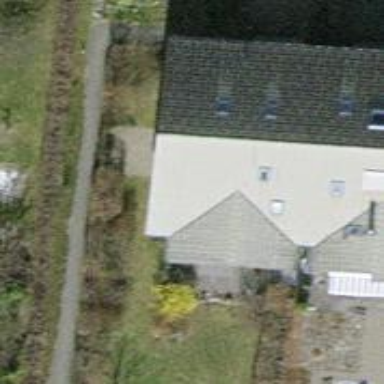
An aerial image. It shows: Building with tiled roof.